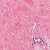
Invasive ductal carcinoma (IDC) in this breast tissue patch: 0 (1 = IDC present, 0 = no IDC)